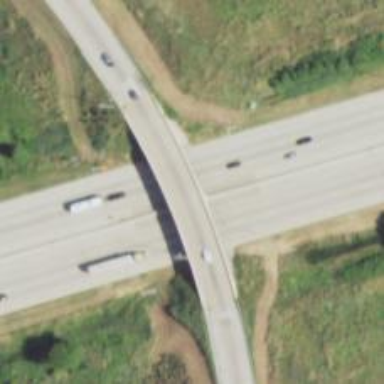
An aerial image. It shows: Asphalt bridge for motorway link.